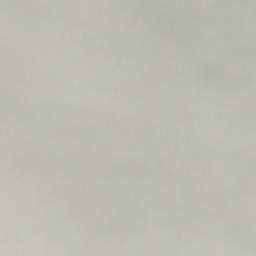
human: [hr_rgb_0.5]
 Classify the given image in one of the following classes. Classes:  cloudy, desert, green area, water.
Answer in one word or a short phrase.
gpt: cloudy